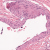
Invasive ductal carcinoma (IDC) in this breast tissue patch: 1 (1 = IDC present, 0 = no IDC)